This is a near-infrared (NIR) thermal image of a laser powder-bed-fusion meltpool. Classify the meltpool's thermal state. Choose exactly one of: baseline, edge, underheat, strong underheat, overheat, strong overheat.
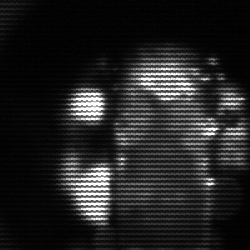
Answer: strong underheat